Aerial crown-view tile of a tropical tree (Barro Colorado Island, Panama), acquired 20240611:
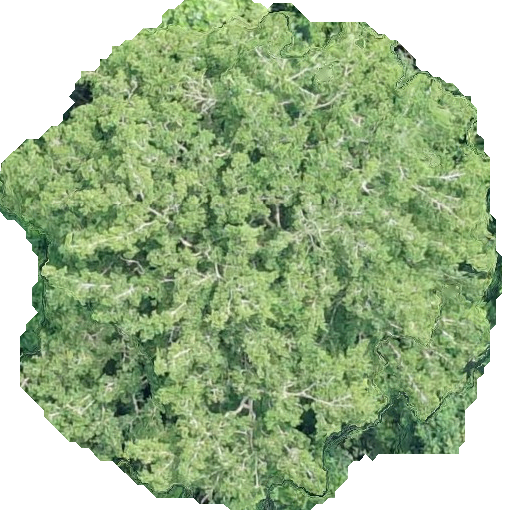
Species: Prioria copaifera
GBIF accepted scientific name: Prioria copaifera
Crown area: 308.373 m²